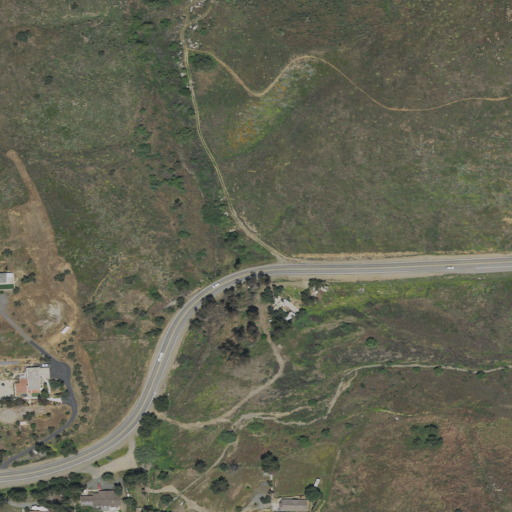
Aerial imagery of valley in California named Cajalco Canyon containing shrub, grassland, open development, low intensity development, and medium intensity development